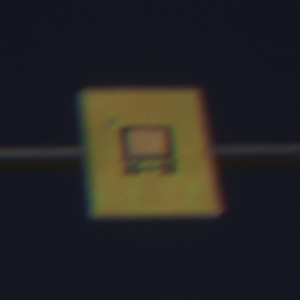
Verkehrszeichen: KennzeichnungspflichtigeFahrzeugeGefaehrlicheGueterOhnePfeilsymbol
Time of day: MorningAfternoon
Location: Outdoor (Nature)
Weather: Clear
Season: NotSpecified
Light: Natural